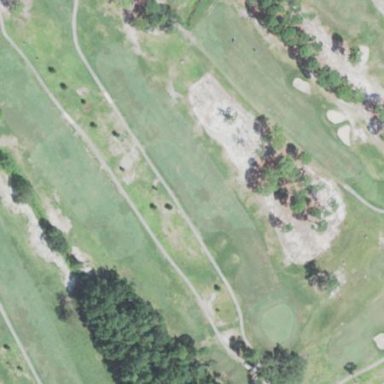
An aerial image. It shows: Area with grass used as rough in golf course.